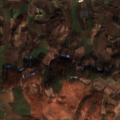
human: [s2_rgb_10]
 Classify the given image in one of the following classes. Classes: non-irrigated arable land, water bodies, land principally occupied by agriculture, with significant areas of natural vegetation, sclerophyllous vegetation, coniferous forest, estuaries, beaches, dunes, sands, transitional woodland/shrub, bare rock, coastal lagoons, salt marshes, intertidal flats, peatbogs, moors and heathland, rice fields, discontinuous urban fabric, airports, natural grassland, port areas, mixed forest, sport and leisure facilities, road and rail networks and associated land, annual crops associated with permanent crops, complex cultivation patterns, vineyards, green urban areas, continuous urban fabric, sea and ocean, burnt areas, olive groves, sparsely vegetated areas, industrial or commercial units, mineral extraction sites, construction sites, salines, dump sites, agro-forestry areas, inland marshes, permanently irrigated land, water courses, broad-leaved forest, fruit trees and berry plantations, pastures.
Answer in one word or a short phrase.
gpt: complex cultivation patterns, land principally occupied by agriculture, with significant areas of natural vegetation, broad-leaved forest